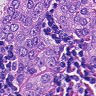
Metastatic tissue present: yes